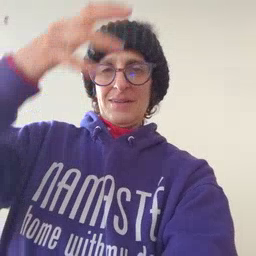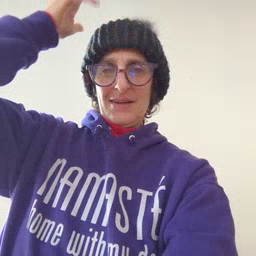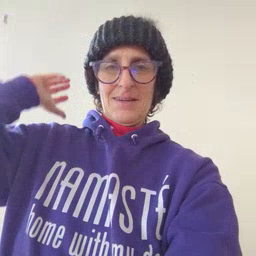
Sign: lion